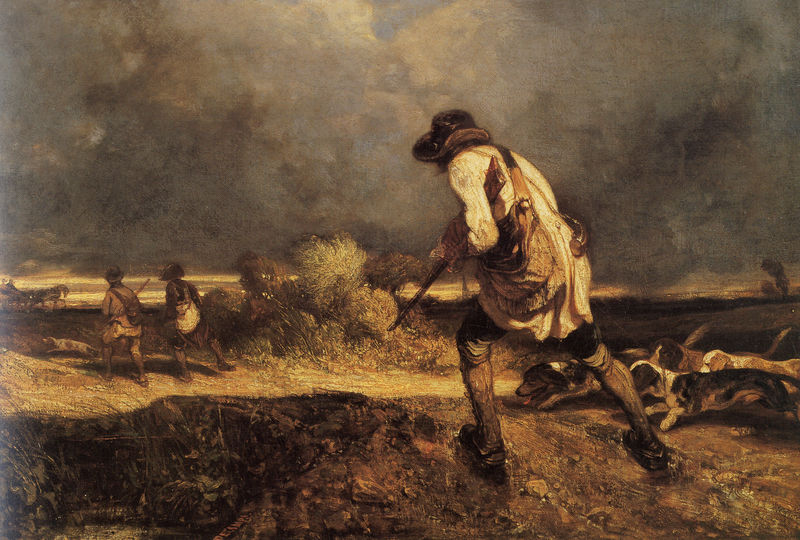
Titel: Le garde-chasse, Der Jäger
Künstler: Alexandre Gabriel Decamps
Standort: Gouda
Institution: Stedelijk Museum Het Catharina-Gasthuis
Schlagwörter: baum, blau, dunkel, gemälde, gewitter, himmel, mann, schatten, weiß, wolken, bäume, grün, landschaft, menschen, ocker, sand, braun, frankreich, grau, hut, hüte, kleid, licht, männer, nacht, rücken, schwarz, zeichnung, dalmatiner, gras, hund, hunde, tier, tiere, weg, wiese, wolke, beige, rock, hemd, hose, jacke, arm, steine, tragen, holland, horn, trinkhorn, öl, erde, feld, gräser, horizont, hügel, kühe, natur, strauch, vieh, weide, wind, busch, büsche, gebüsch, gehen, rauch, sonne, sträucher, boden, land, mantel, drei, pflanze, england, traurig, anhöhe, genre, pferd, düster, man, schuhe, rudel, feldweg, laufen, nebel, monochrom, kutsche, gewalt, sturm, unwetter, wetter, wild, soldaten, karikatur, wolle, riemen, socken, krempe, bauer, regen, strümpfe, courbet, hängen, hager, erdfarben, gewitterwolken, rückenfigur, bewaffnet, waffen, soldat, waffe, tasche, jagd, daumier, jäger, gewehr, moor, lanschaft, brauntöne, leder, riechen, zunge, tonig, hamd, gebückt, schwaden, flinte, jagdhunde, jagt, gestrüpp, meute, gewehre, taschen, gespann, milet, gustav, umhängetasche, jagen, sense, jagdt, corot, perde, pistole, jagdszene, zung, wittern, rembrand, trist, schlapphut, beagle, jagdtasche, dunkle wolken, hundemeute, gustave, gewher, rückeansicht, richen, spurensuche, vertriebene, weg feldweg, jagdf